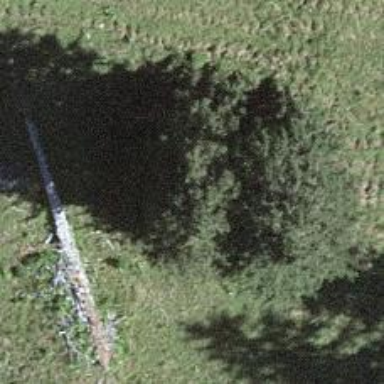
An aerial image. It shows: Single tag "natural: tree."